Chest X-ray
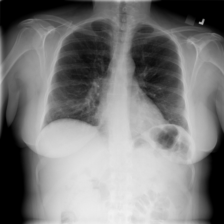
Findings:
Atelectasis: negative
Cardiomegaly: negative
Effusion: negative
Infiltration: negative
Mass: negative
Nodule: negative
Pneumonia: negative
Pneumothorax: negative
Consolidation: negative
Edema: negative
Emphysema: negative
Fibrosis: negative
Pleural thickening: negative
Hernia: negative